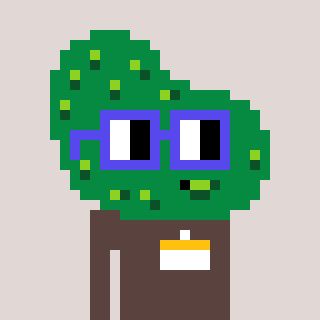
a pixel art character with square blue glasses, a pickle-shaped head and a darkbrown-colored body on a warm background